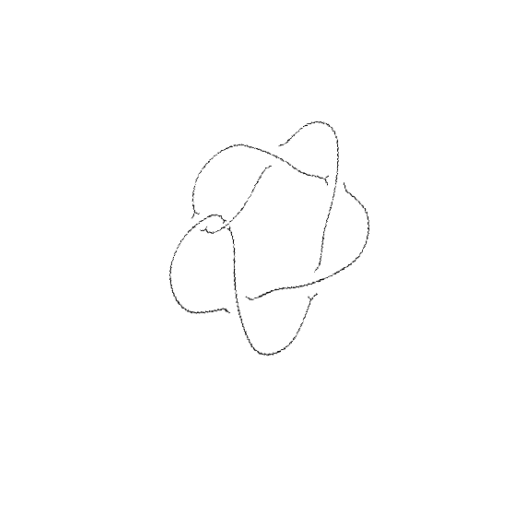
Crossing number: 6